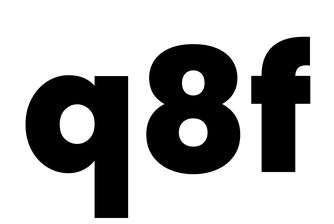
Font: Poppins-ExtraBold